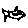
Label: fish